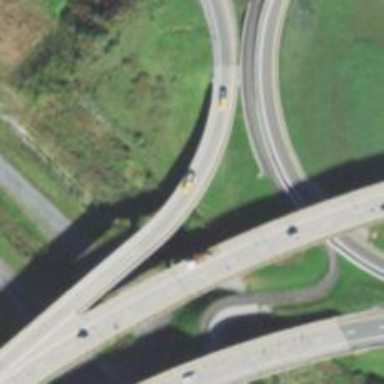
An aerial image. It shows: Bridge over motorway_link.